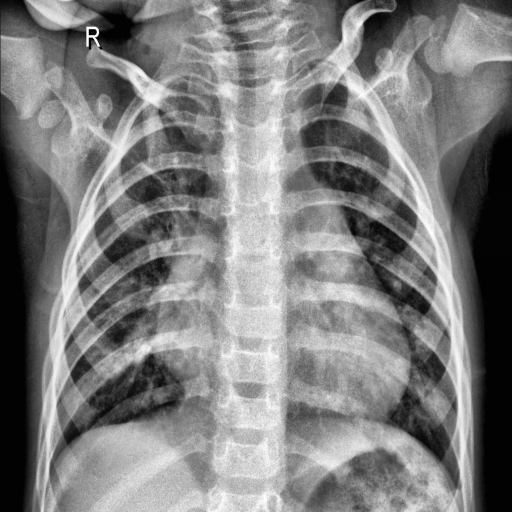
Finding: PNEUMONIA